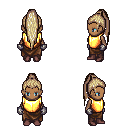
a pixel art fantasy rpg character, female body template, human, dark skin, gold chest armor, robe skirt, white blonde extra-long topknot hairstyle, metal gloves, maroon shoes, four views (front, back, left, right), 2x2 character sprite sheet, small pixel art, hard edges, no anti-aliasing